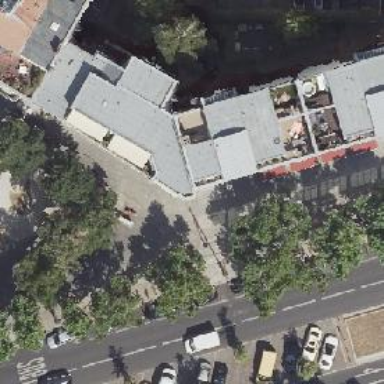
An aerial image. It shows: Sidewalk.